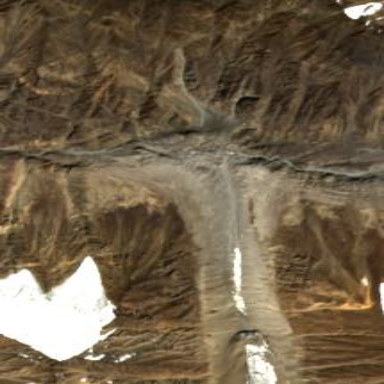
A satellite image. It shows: Glacier with scree surface.